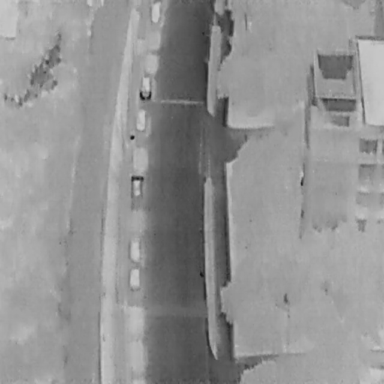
There are six Cars in the infrared image.